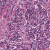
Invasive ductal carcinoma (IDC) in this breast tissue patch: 1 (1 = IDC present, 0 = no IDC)